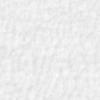
Label: no_change